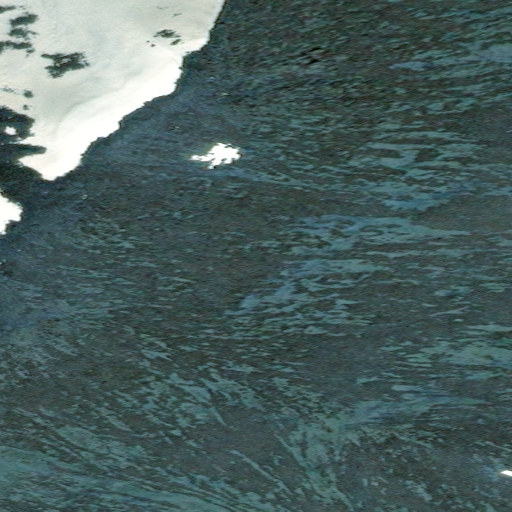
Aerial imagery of mountain in Alaska named Cairn Mountain containing only unknown